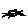
Label: cat